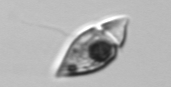
Label: Amphidinium